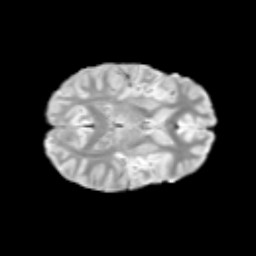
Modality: T2w
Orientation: axial
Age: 11
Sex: male
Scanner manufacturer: siemens
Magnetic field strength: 3 T
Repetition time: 3.8 s
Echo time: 0.07 s